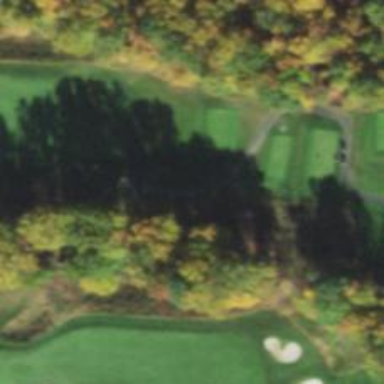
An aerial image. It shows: Path used for both walking and golf.